Question: I have a html5 video player (video -tag). When the page loads it will send request to video file.
Is it possible to modify the http request headers Range field? (see the screenshot, between 2 red lines)
Range: bytes=0-
will download whole video and I would like to limit it to "Range: bytes=<PHONE>" for example

Video file is hosted on CDN, so I cant do anything on serverside.
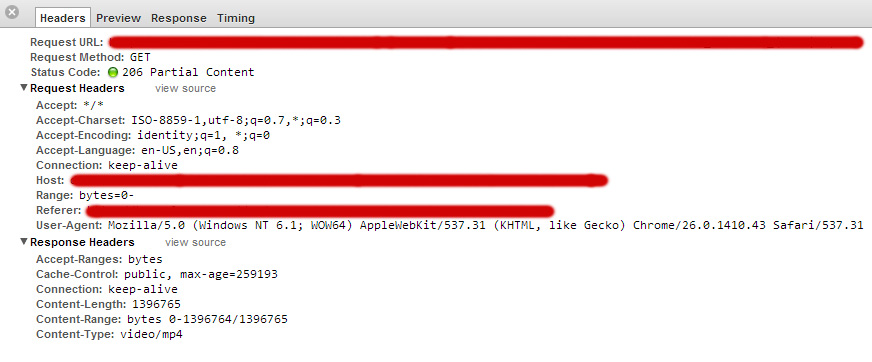
Answer: You could send a range request with a XMLHttpRequest! and get a blob file on window.URL.createObjectURL, if the server 'Accept-Range: Bytes'. The video tag provides you with a lot of events and properties, so you always know what is buffered and where you are. Even though the user clicked the progress bar, pause or stop button. Because the video properties are time based compared to byte range you need some additional information from the video file called video metadata. I'd played with <URL> to get a xml file of played time to file seek position ratio and to set the metadata at the beginning for a .flv.
On server side read the range header (bytes=number1-number2...), open the video file, seek to number1, print (number2-number1+1) bytes and send some specific headers: Content-Type, Content-Disposition, HTTP/1.1 206 Partial Content, Content-Range.
You should follow the seek position. The length is up to you.